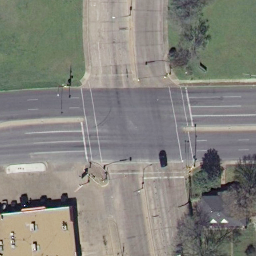
Label: intersection